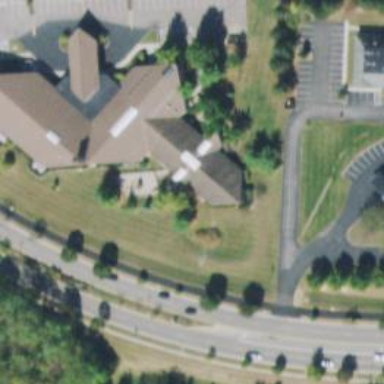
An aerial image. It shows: Church which is place of worship.